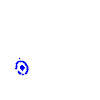
Particle: proton